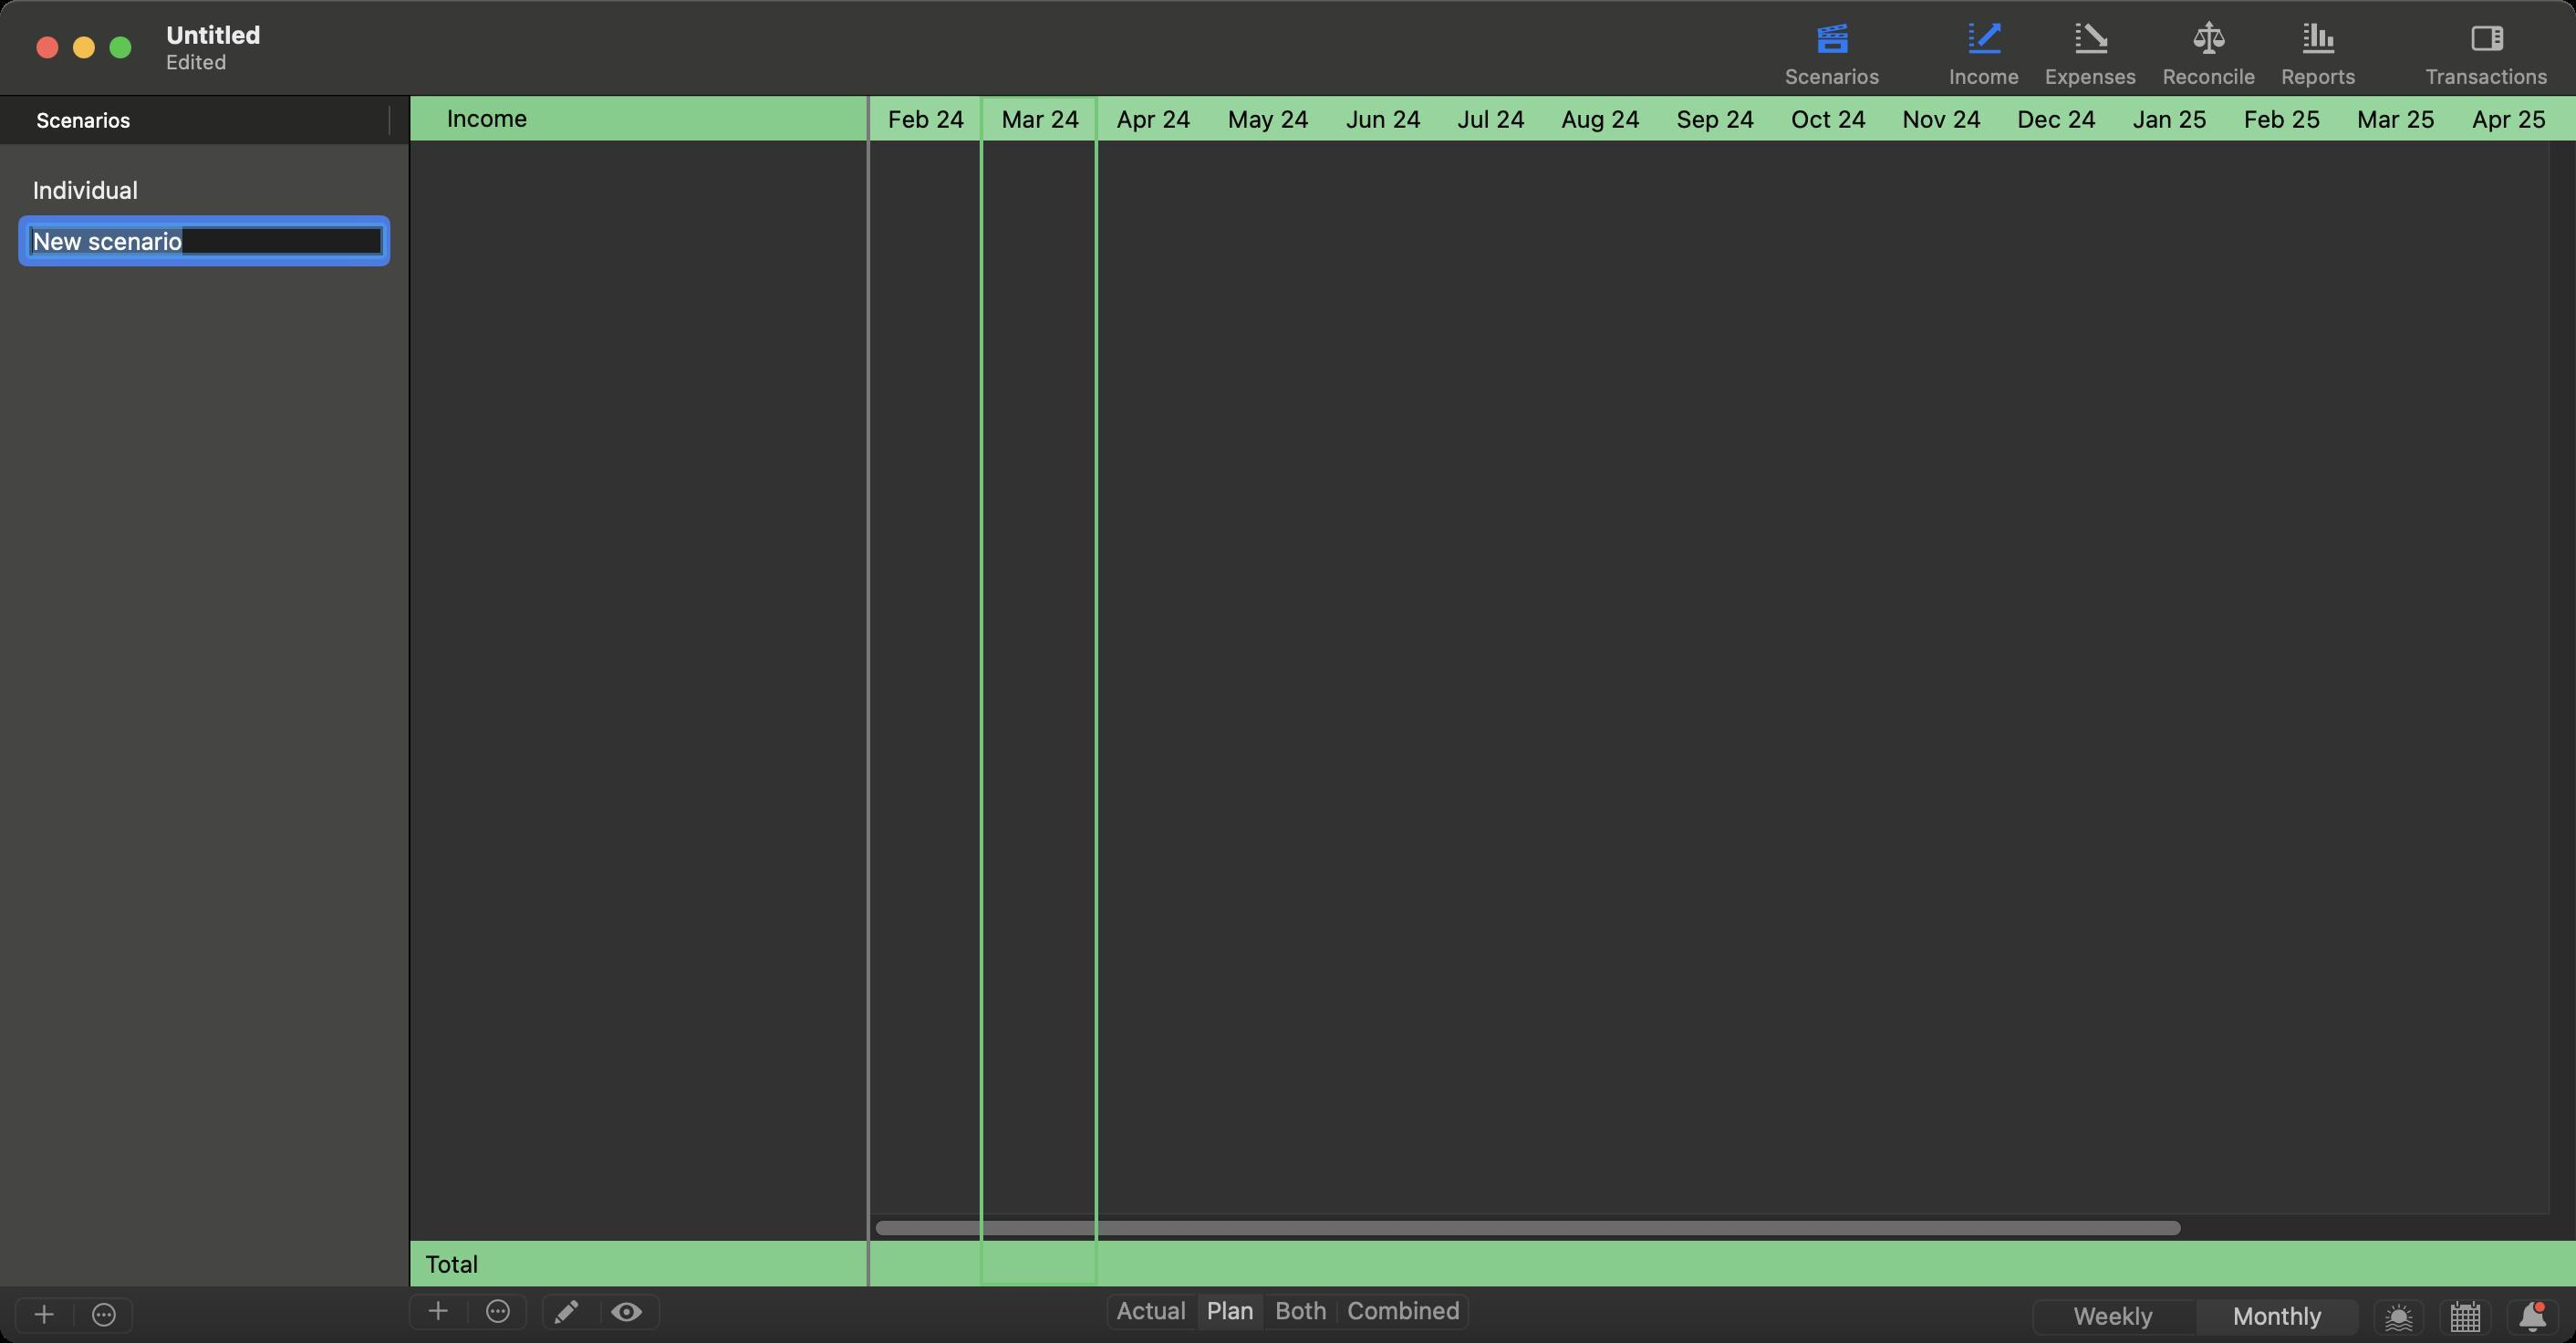
Accessibility tree:
{"name": "Untitled", "role": "AXWindow", "description": null, "role_description": "standard window", "value": null, "position": "190.00;187.00", "size": "1412;736", "children": [{"name": null, "role": "AXGroup", "description": null, "role_description": "group", "value": null, "position": "0.00;705.00", "size": "1412;31", "children": [{"name": null, "role": "AXGroup", "description": null, "role_description": "group", "value": null, "position": "223.00;708.00", "size": "67;23", "children": [{"name": null, "role": "AXMenuButton", "description": "add", "role_description": "menu button", "value": null, "position": "223.00;708.00", "size": "34;23", "children": []}, {"name": null, "role": "AXMenuButton", "description": "action", "role_description": "menu button", "value": null, "position": "257.00;708.00", "size": "33;23", "children": []}]}, {"name": null, "role": "AXGroup", "description": null, "role_description": "group", "value": null, "position": "296.00;708.00", "size": "67;23", "children": [{"name": null, "role": "AXButton", "description": null, "role_description": "button", "value": null, "position": "296.00;708.00", "size": "34;23", "children": []}, {"name": null, "role": "AXButton", "description": null, "role_description": "button", "value": null, "position": "330.00;708.00", "size": "33;23", "children": []}]}, {"name": null, "role": "AXRadioGroup", "description": null, "role_description": "radio group", "value": "{\n    \"name\": null,\n    \"role\": \"AXRadioButton\",\n    \"description\": \"Plan\",\n    \"role_description\": \"radio button\",\n    \"value\": 1,\n    \"position\": \"656.50;708.00\",\n    \"size\": \"37;23\",\n    \"children\": []\n}", "position": "605.50;708.00", "size": "201;23", "children": [{"name": null, "role": "AXRadioButton", "description": "Actual", "role_description": "radio button", "value": 0, "position": "605.50;708.00", "size": "51;23", "children": []}, {"name": null, "role": "AXRadioButton", "description": "Plan", "role_description": "radio button", "value": 1, "position": "656.50;708.00", "size": "37;23", "children": []}, {"name": null, "role": "AXRadioButton", "description": "Both", "role_description": "radio button", "value": 0, "position": "693.50;708.00", "size": "40;23", "children": []}, {"name": null, "role": "AXRadioButton", "description": "Combined", "role_description": "radio button", "value": 0, "position": "733.50;708.00", "size": "73;23", "children": []}]}]}, {"name": null, "role": "AXGroup", "description": null, "role_description": "group", "value": null, "position": "7.00;710.00", "size": "67;23", "children": [{"name": null, "role": "AXMenuButton", "description": "add", "role_description": "menu button", "value": null, "position": "7.00;710.00", "size": "34;23", "children": []}, {"name": null, "role": "AXMenuButton", "description": "action", "role_description": "menu button", "value": null, "position": "41.00;710.00", "size": "33;23", "children": []}]}, {"name": null, "role": "AXRadioGroup", "description": null, "role_description": "radio group", "value": "{\n    \"name\": null,\n    \"role\": \"AXRadioButton\",\n    \"description\": \"Monthly\",\n    \"role_description\": \"radio button\",\n    \"value\": 1,\n    \"position\": \"1204.00;711.00\",\n    \"size\": \"90;23\",\n    \"children\": []\n}", "position": "1113.00;711.00", "size": "181;23", "children": [{"name": null, "role": "AXRadioButton", "description": "Weekly", "role_description": "radio button", "value": 0, "position": "1113.00;711.00", "size": "91;23", "children": []}, {"name": null, "role": "AXRadioButton", "description": "Monthly", "role_description": "radio button", "value": 1, "position": "1204.00;711.00", "size": "90;23", "children": []}]}, {"name": "", "role": "AXButton", "description": null, "role_description": "button", "value": null, "position": "1300.00;711.00", "size": "30;23", "children": []}, {"name": "", "role": "AXButton", "description": null, "role_description": "button", "value": null, "position": "1336.00;711.00", "size": "31;23", "children": []}, {"name": "", "role": "AXButton", "description": null, "role_description": "button", "value": null, "position": "1373.00;711.00", "size": "31;23", "children": []}, {"name": null, "role": "AXSplitGroup", "description": null, "role_description": "split group", "value": null, "position": "0.00;52.00", "size": "1412;653", "children": [{"name": null, "role": "AXScrollArea", "description": null, "role_description": "scroll area", "value": null, "position": "0.00;52.00", "size": "224;653", "children": [{"name": null, "role": "AXTable", "description": null, "role_description": "table", "value": null, "position": "0.00;80.00", "size": "224;625", "children": [{"name": null, "role": "AXRow", "description": null, "role_description": "table row", "value": null, "position": "0.00;90.00", "size": "224;28", "children": [{"name": null, "role": "AXCell", "description": null, "role_description": "cell", "value": null, "position": "16.00;90.00", "size": "192;28", "children": [{"name": null, "role": "AXTextField", "description": null, "role_description": "text field", "value": "Individual", "position": "16.00;96.00", "size": "194;16", "children": []}]}]}, {"name": null, "role": "AXRow", "description": null, "role_description": "table row", "value": null, "position": "0.00;118.00", "size": "224;28", "children": [{"name": null, "role": "AXCell", "description": null, "role_description": "cell", "value": null, "position": "16.00;118.00", "size": "192;28", "children": [{"name": null, "role": "AXTextField", "description": null, "role_description": "text field", "value": "New scenario", "position": "16.00;124.00", "size": "194;16", "children": []}]}]}, {"name": null, "role": "AXColumn", "description": null, "role_description": "column", "value": null, "position": "10.00;80.00", "size": "204;625", "children": []}, {"name": null, "role": "AXGroup", "description": null, "role_description": "group", "value": null, "position": "0.00;52.00", "size": "224;28", "children": [{"name": "Scenarios", "role": "AXButton", "description": null, "role_description": "sort button", "value": null, "position": "10.00;52.00", "size": "204;28", "children": []}]}]}]}, {"name": null, "role": "AXSplitter", "description": null, "role_description": "splitter", "value": 224.0, "position": "224.00;52.00", "size": "1;653", "children": []}, {"name": null, "role": "AXScrollArea", "description": null, "role_description": "scroll area", "value": null, "position": "477.00;52.00", "size": "935;25", "children": [{"name": null, "role": "AXTable", "description": null, "role_description": "table", "value": null, "position": "477.00;52.00", "size": "1174;25", "children": [{"name": null, "role": "AXRow", "description": null, "role_description": "table row", "value": null, "position": "477.00;52.00", "size": "1174;25", "children": [{"name": null, "role": "AXCell", "description": null, "role_description": "cell", "value": null, "position": "477.00;52.00", "size": "1174;25", "children": []}]}, {"name": null, "role": "AXColumn", "description": null, "role_description": "column", "value": null, "position": "477.00;52.00", "size": "1174;25", "children": []}]}]}, {"name": null, "role": "AXScrollArea", "description": null, "role_description": "scroll area", "value": null, "position": "477.00;680.00", "size": "935;25", "children": [{"name": null, "role": "AXTable", "description": null, "role_description": "table", "value": null, "position": "477.00;680.00", "size": "1174;25", "children": [{"name": null, "role": "AXRow", "description": null, "role_description": "table row", "value": null, "position": "477.00;680.00", "size": "1174;25", "children": [{"name": null, "role": "AXCell", "description": null, "role_description": "cell", "value": null, "position": "477.00;680.00", "size": "1174;25", "children": []}]}, {"name": null, "role": "AXColumn", "description": null, "role_description": "column", "value": null, "position": "477.00;680.00", "size": "1174;25", "children": []}]}]}, {"name": null, "role": "AXScrollArea", "description": null, "role_description": "scroll area", "value": null, "position": "477.00;77.00", "size": "935;603", "children": [{"name": null, "role": "AXTable", "description": null, "role_description": "table", "value": null, "position": "477.00;77.00", "size": "1174;588", "children": [{"name": null, "role": "AXColumn", "description": null, "role_description": "column", "value": null, "position": "477.00;77.00", "size": "1174;588", "children": []}]}, {"name": null, "role": "AXScrollBar", "description": null, "role_description": "scroll bar", "value": 0.0, "position": "477.00;665.00", "size": "920;15", "children": [{"name": null, "role": "AXValueIndicator", "description": null, "role_description": "value indicator", "value": 0.0, "position": "479.00;665.00", "size": "718;15", "children": []}, {"name": null, "role": "AXButton", "description": null, "role_description": "increment arrow button", "value": null, "position": "477.00;665.00", "size": "0;0", "children": []}, {"name": null, "role": "AXButton", "description": null, "role_description": "decrement arrow button", "value": null, "position": "477.00;665.00", "size": "0;0", "children": []}, {"name": null, "role": "AXButton", "description": null, "role_description": "increment page button", "value": null, "position": "1197.00;665.00", "size": "200;15", "children": []}, {"name": null, "role": "AXButton", "description": null, "role_description": "decrement page button", "value": null, "position": "477.00;665.00", "size": "2;15", "children": []}]}, {"name": null, "role": "AXScrollBar", "description": null, "role_description": "scroll bar", "value": 0.0, "position": "1397.00;77.00", "size": "15;588", "children": []}]}, {"name": null, "role": "AXScrollArea", "description": null, "role_description": "scroll area", "value": null, "position": "225.00;77.00", "size": "250;603", "children": [{"name": null, "role": "AXTable", "description": null, "role_description": "table", "value": null, "position": "225.00;77.00", "size": "250;603", "children": [{"name": null, "role": "AXColumn", "description": null, "role_description": "column", "value": null, "position": "225.00;77.00", "size": "250;603", "children": []}]}, {"name": null, "role": "AXScrollBar", "description": null, "role_description": "scroll bar", "value": 0.0, "position": "475.00;77.00", "size": "0;603", "children": []}]}, {"name": null, "role": "AXStaticText", "description": null, "role_description": "text", "value": "Income", "position": "243.00;56.50", "size": "214;16", "children": []}, {"name": null, "role": "AXStaticText", "description": null, "role_description": "text", "value": "Total", "position": "231.00;684.50", "size": "226;16", "children": []}, {"name": null, "role": "AXSplitter", "description": null, "role_description": "splitter", "value": 1187.0, "position": "1412.00;52.00", "size": "1;653", "children": []}]}, {"name": null, "role": "AXToolbar", "description": null, "role_description": "toolbar", "value": null, "position": "0.00;0.00", "size": "1412;52", "children": [{"name": "Scenarios", "role": "AXCheckBox", "description": null, "role_description": "checkbox", "value": 1, "position": "971.50;0.00", "size": "66;52", "children": []}, {"name": "Income", "role": "AXCheckBox", "description": null, "role_description": "checkbox", "value": 1, "position": "1061.50;0.00", "size": "52;52", "children": []}, {"name": "Expenses", "role": "AXCheckBox", "description": null, "role_description": "checkbox", "value": 0, "position": "1114.00;0.00", "size": "64;52", "children": []}, {"name": "Reconcile", "role": "AXCheckBox", "description": null, "role_description": "checkbox", "value": 0, "position": "1178.50;0.00", "size": "65;52", "children": []}, {"name": "Reports", "role": "AXCheckBox", "description": null, "role_description": "checkbox", "value": 0, "position": "1243.50;0.00", "size": "55;52", "children": []}, {"name": "Transactions", "role": "AXCheckBox", "description": null, "role_description": "checkbox", "value": 0, "position": "1322.50;0.00", "size": "82;52", "children": []}]}, {"name": null, "role": "AXButton", "description": null, "role_description": "close button", "value": null, "position": "19.00;18.00", "size": "14;16", "children": []}, {"name": null, "role": "AXButton", "description": null, "role_description": "full screen button", "value": null, "position": "59.00;18.00", "size": "14;16", "children": [{"name": null, "role": "AXGroup", "description": null, "role_description": "group", "value": null, "position": "59.00;18.00", "size": "14;16", "children": [{"name": null, "role": "AXGroup", "description": null, "role_description": "group", "value": null, "position": "59.00;18.00", "size": "14;16", "children": []}]}]}, {"name": null, "role": "AXButton", "description": null, "role_description": "minimize button", "value": null, "position": "39.00;18.00", "size": "14;16", "children": []}, {"name": null, "role": "AXStaticText", "description": null, "role_description": "text", "value": "Untitled", "position": "87.00;0.00", "size": "884;52", "children": []}]}